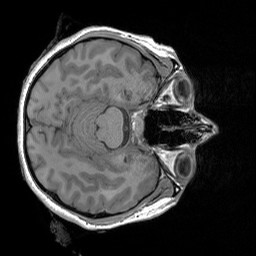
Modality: T1w
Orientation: axial
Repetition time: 2 s
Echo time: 0.00252 s